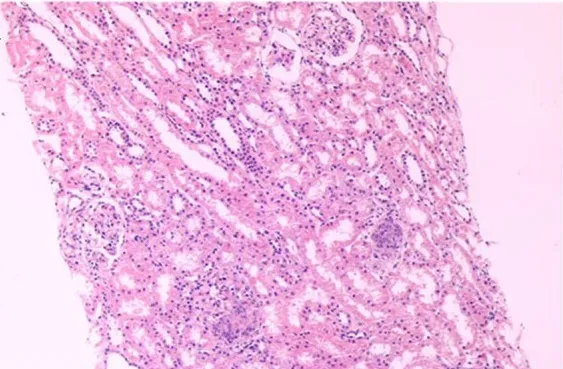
Renal biopsy shows: (A).
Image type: pathology (h&e)